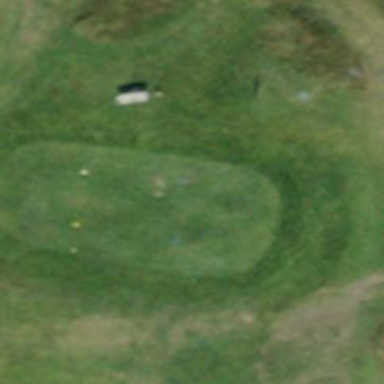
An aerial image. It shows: Golf tee marked with blue and yellow colors.